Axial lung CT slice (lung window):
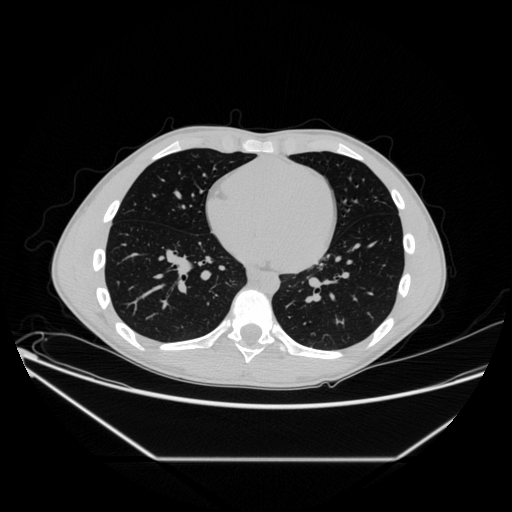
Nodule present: no